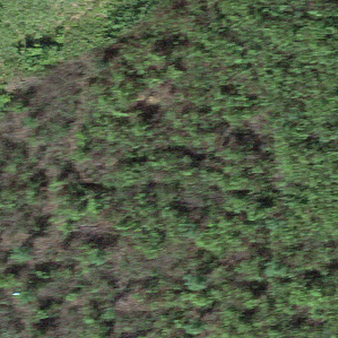
Label: other